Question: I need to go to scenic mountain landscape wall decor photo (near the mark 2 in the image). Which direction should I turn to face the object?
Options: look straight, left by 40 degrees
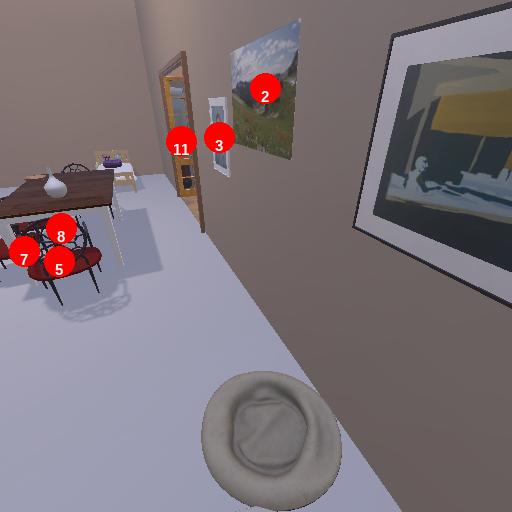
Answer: look straight